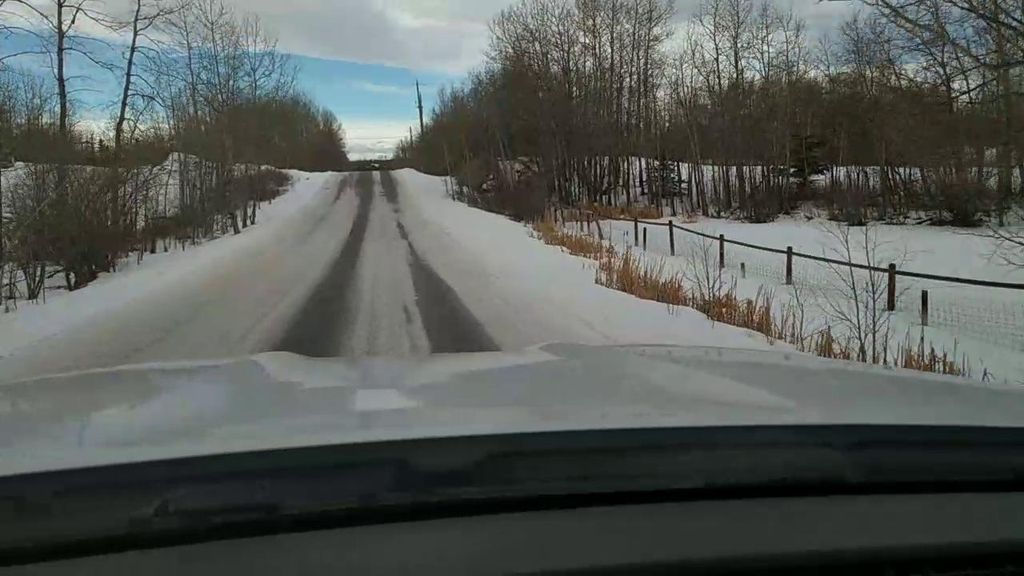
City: calgary